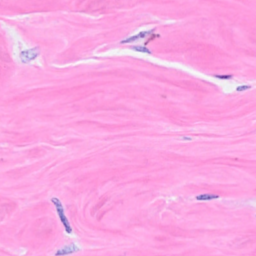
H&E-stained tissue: Breast